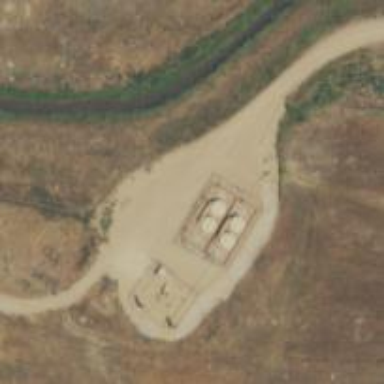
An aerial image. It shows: Storage tank with man-made structure.